Question: I use vim and ZSH. When I open a document, the background seems to not be correct at the end of each lines as you can see here :

I tried with different colorscheme and it do the same thing. It works with bash.
What is the solution?
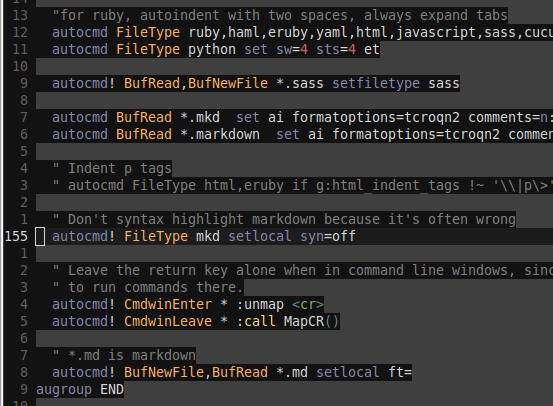
Answer: These visual problems usually occur when Vim cannot fully control the terminal: Basic stuff like screen updates work, but things that are handled differently in different terminals (like setting the background color) do not.
Check and compare the values for '$TERM' in bash and zsh; it's likely the latter one is wrong. You shouldn't hard-code them in a startup file like '~/.bashrc'; instead, this variable should be set by your terminal emulator(s). This way, you can also work when you connect remotely via a different terminal emulator (e.g. PuTTY on Windows).